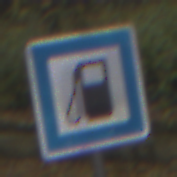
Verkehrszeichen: Tankstelle
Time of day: MorningAfternoon
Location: Outdoor (Nature)
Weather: Overcast
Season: Autumn
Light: Natural